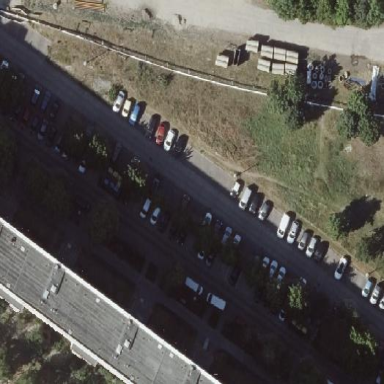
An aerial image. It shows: Street side parking area.